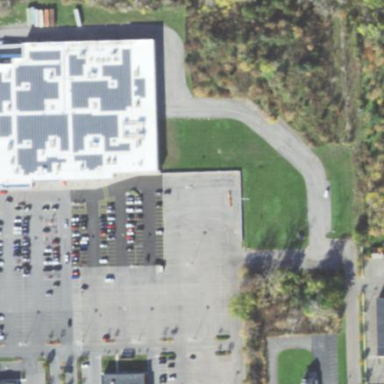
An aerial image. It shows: Retail building that houses department store.